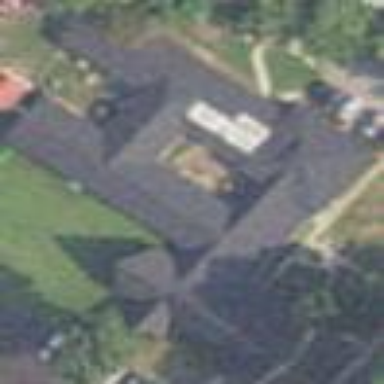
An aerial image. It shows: Beautiful church building.